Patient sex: M
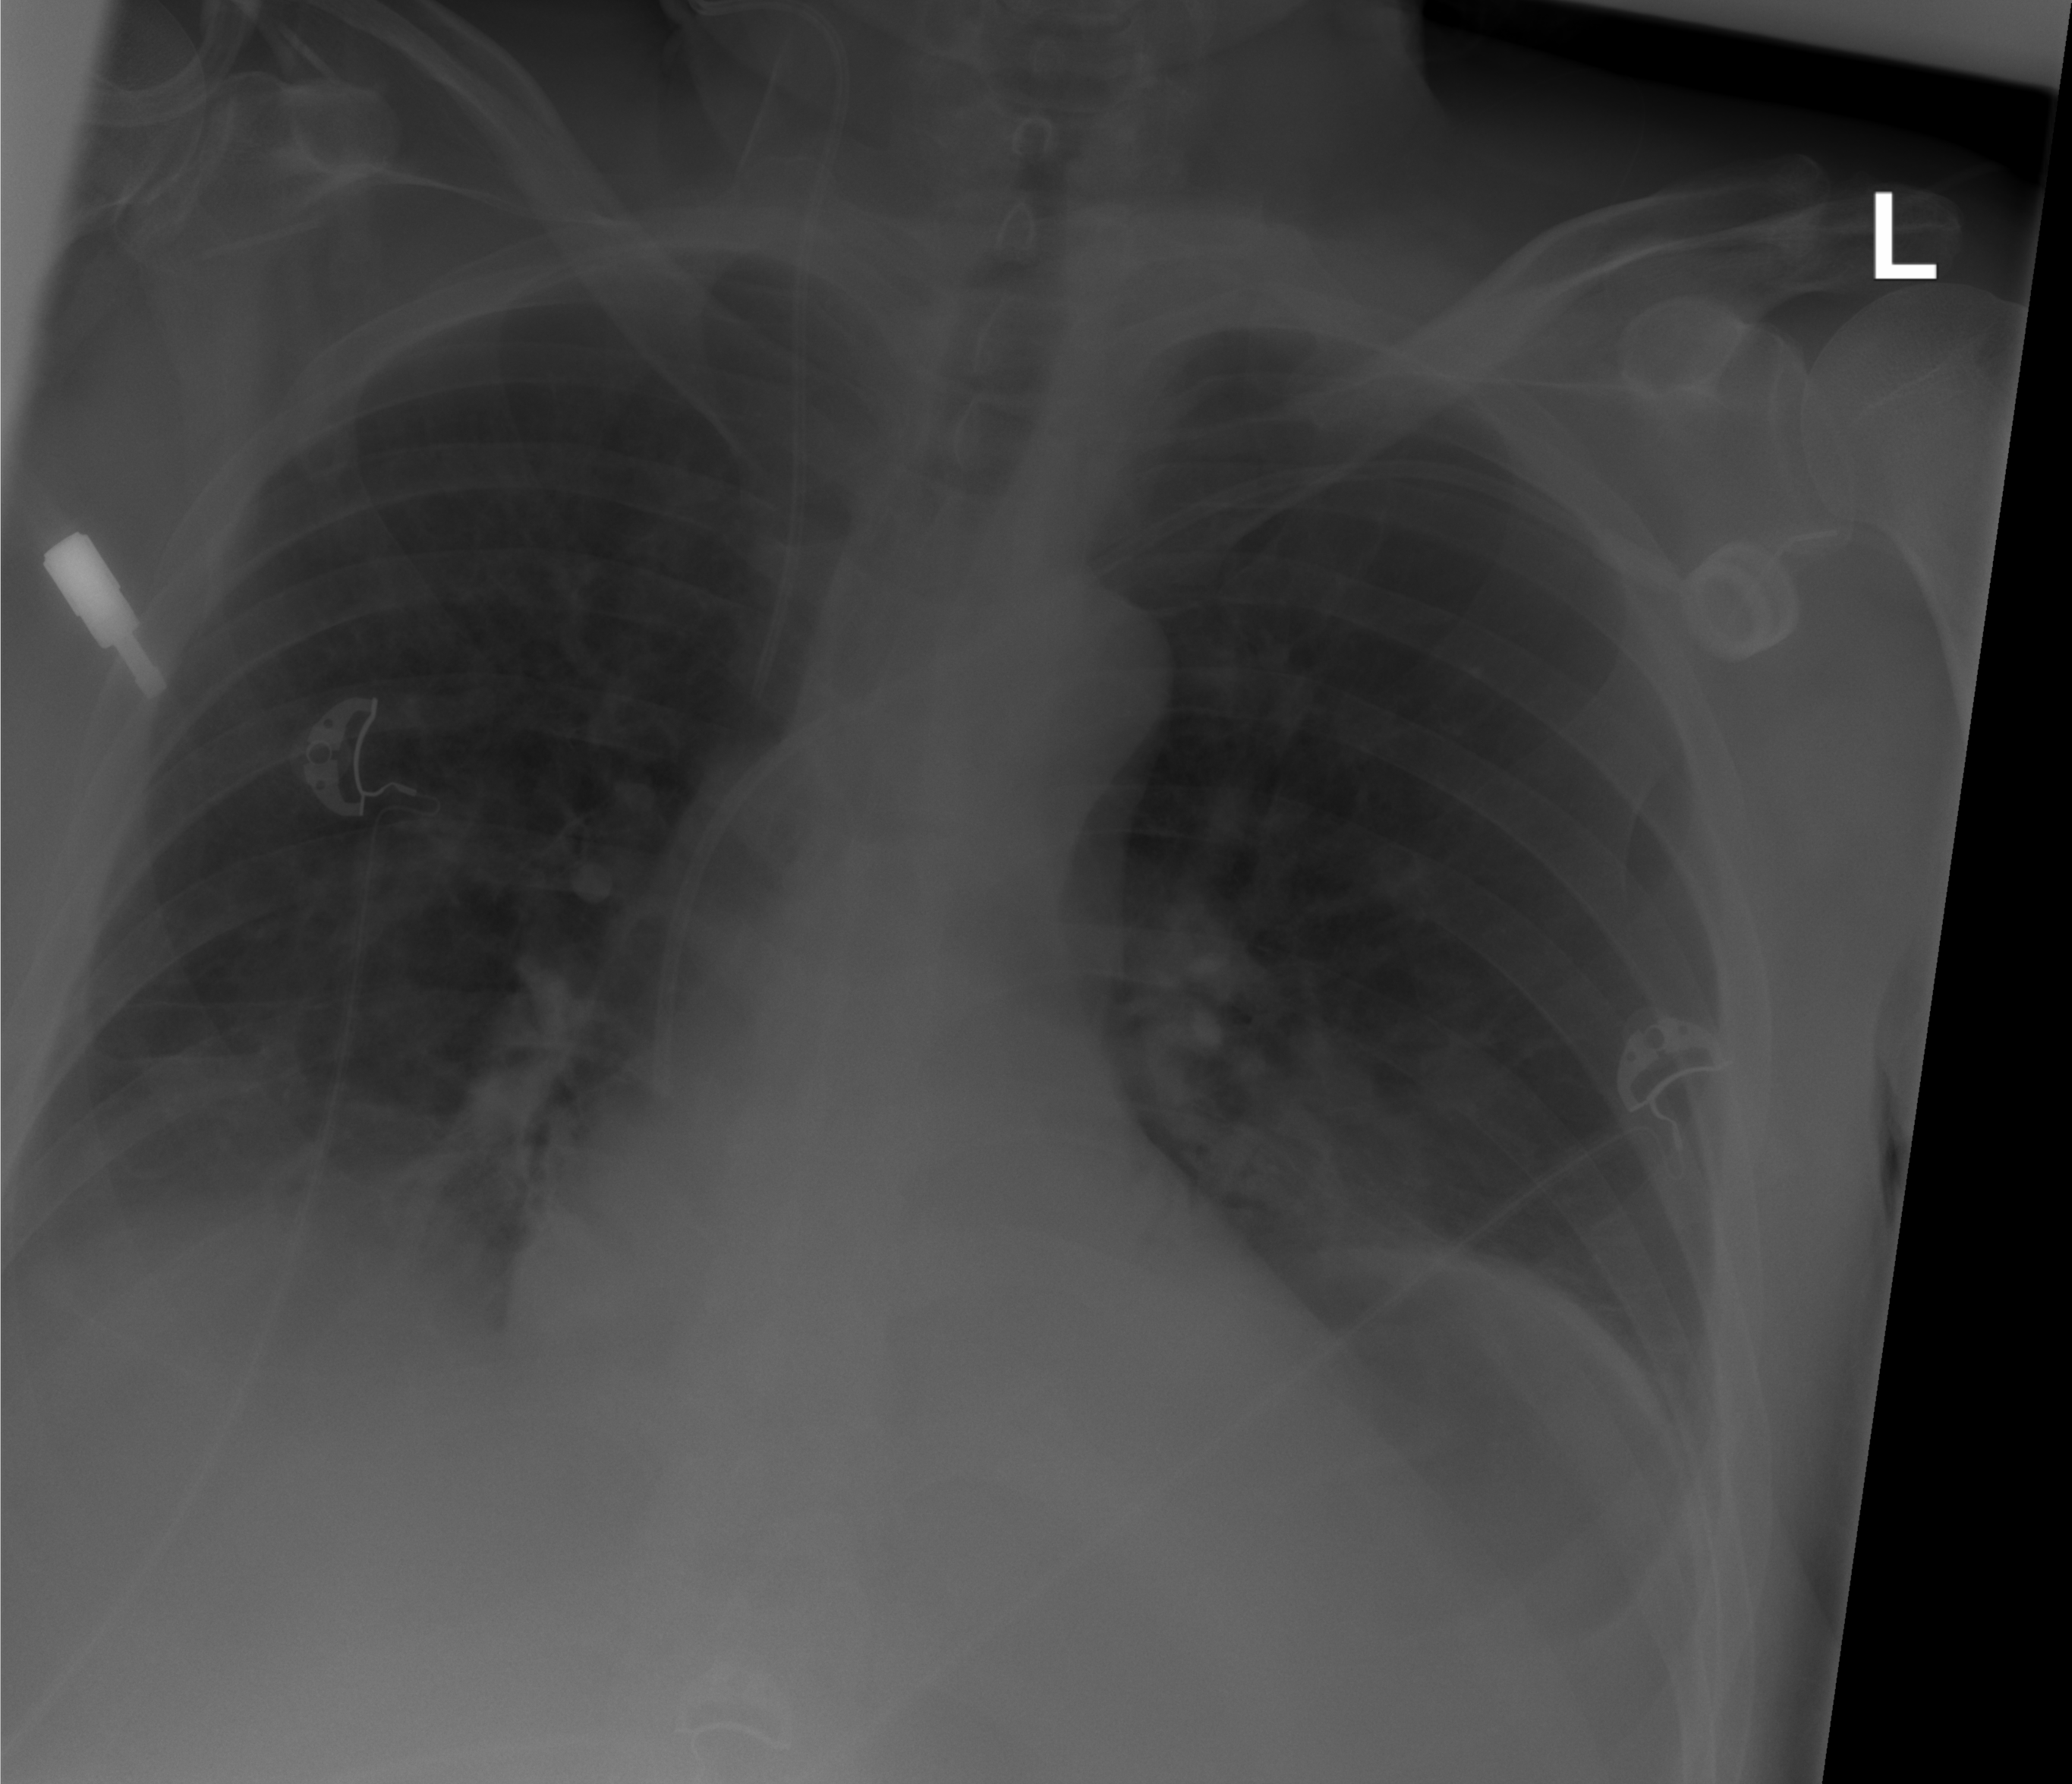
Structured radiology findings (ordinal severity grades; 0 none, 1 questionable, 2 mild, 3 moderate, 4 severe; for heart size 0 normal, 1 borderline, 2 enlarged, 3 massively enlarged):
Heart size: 0
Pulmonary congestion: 0
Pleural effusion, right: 2
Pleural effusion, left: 0
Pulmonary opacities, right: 0
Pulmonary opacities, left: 0
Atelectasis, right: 2
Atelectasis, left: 0